Question: I want to skew an image like this what params I need to set for context.setTransform?

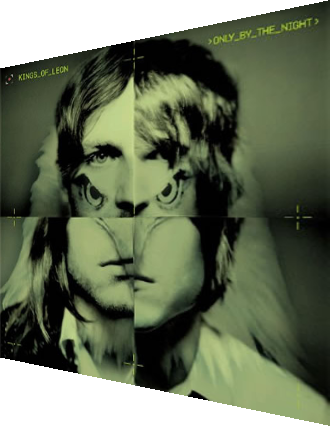
Answer: You cannot achieve this with a single 2D transform.
A 2D transform allows you to skew the image "upwards" or "downwards" by passing the tangent of the skew angle in the second argument to 'setTransform()', but you want to perform both in a symmetrical manner (resulting in a "nearwards" and/or "farwards" deformation). You need a 3D transform to do that.
However, you can emulate the same result by slicing the image into several horizontal "bands" and applying a different transform when rendering each band. Bands further from the half of the image will be applied stronger skew angles. Something like:
'''
var width = image.width,
height = image.height,
context = $("canvas")[0].getContext("2d");
for (var i = 0; i <= height / 2; ++i) {
context.setTransform(1, -0.4 * i / height, 0, 1, 0, 60);
context.drawImage(image,
0, height / 2 - i, width, 2,
0, height / 2 - i, width, 2);
context.setTransform(1, 0.4 * i / height, 0, 1, 0, 60);
context.drawImage(image,
0, height / 2 + i, width, 2,
0, height / 2 + i, width, 2);
}
'''
Note the bands are two pixels high instead of one to avoid a moire effect.
You can see the results in <URL>.